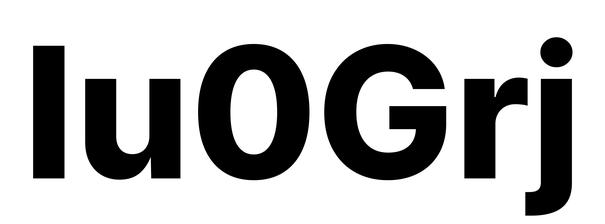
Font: Inter_ExtraBold